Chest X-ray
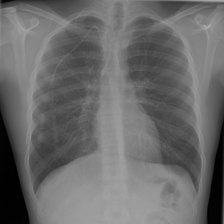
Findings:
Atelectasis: negative
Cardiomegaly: negative
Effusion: negative
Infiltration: positive
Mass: negative
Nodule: negative
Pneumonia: negative
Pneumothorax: negative
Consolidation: negative
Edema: negative
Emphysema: negative
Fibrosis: negative
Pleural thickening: negative
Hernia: negative